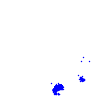
Particle: electron